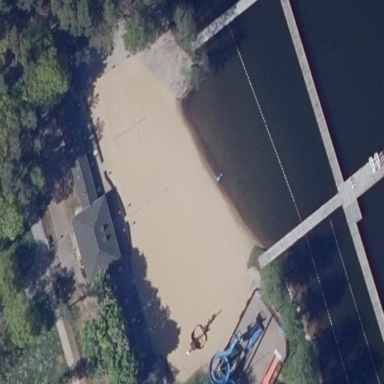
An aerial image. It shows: Beach resort.